Interaction volume radius: 5 \u00c5
Interaction volume height: 10 \u00c5
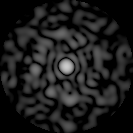
Disorder parameter: 0.7753